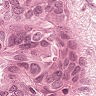
Metastatic tissue present: yes